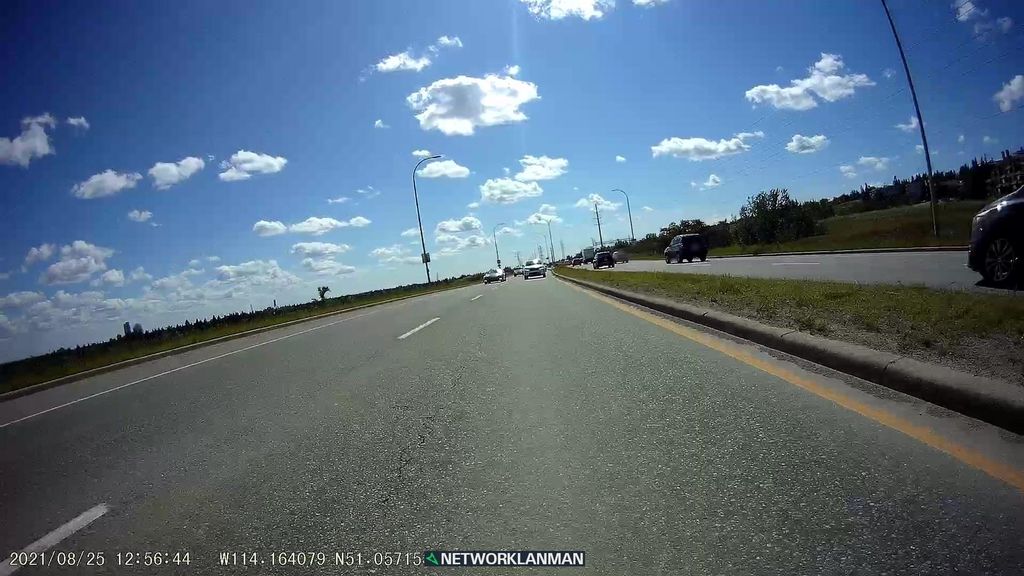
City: calgary